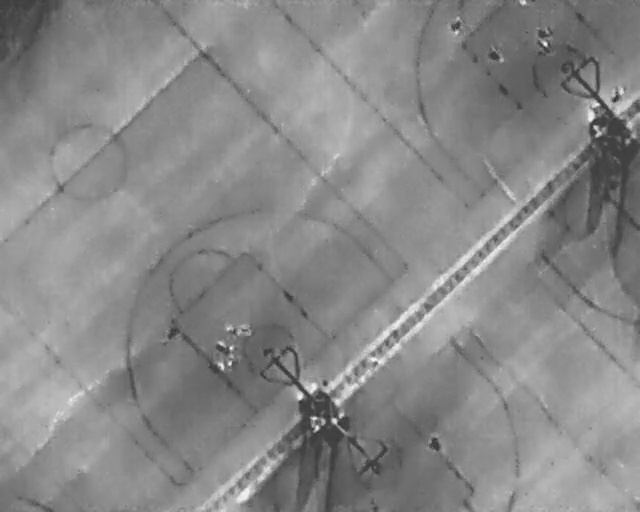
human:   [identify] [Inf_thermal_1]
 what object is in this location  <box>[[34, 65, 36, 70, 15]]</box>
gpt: <ref>1 medium person at the center</ref>

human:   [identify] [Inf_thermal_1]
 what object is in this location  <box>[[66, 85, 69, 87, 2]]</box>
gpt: <ref>1 medium person at the bottom</ref>

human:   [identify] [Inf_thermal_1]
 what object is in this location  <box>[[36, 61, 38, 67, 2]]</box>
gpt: <ref>1 large person at the center</ref>